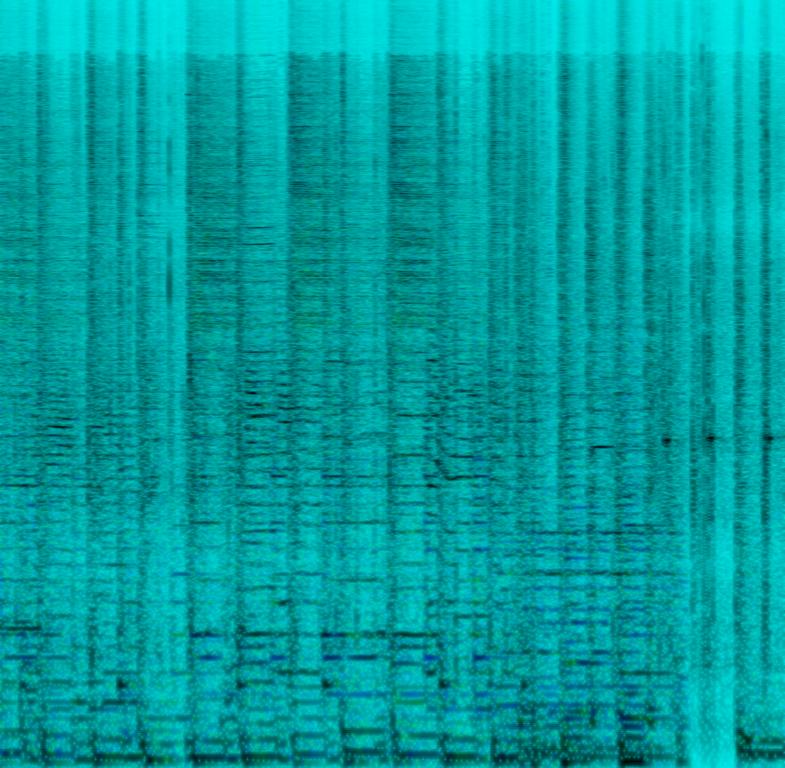
This is a dance music compilation. There is a variety of music pieces ranging from pop to electronic to folk. The sounds made by the shoes of the dancers can also be heard. The atmosphere is rather random. Parts of this recording could be lifted as samples to be used in beat-making.